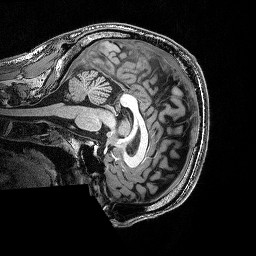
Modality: T1w
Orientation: sagittal
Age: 48
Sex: male
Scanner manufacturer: siemens
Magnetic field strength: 3 T
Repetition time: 2.53 s
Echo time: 0.0035 s